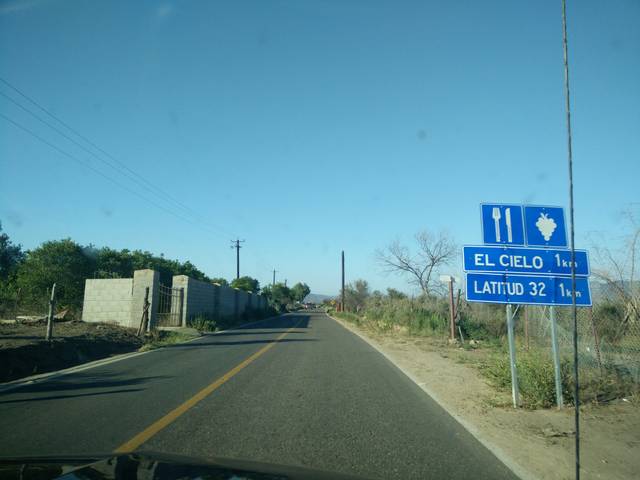
Region: Mexico
Coordinates: 32.054, -116.651